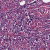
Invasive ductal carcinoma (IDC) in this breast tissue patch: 1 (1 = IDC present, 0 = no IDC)